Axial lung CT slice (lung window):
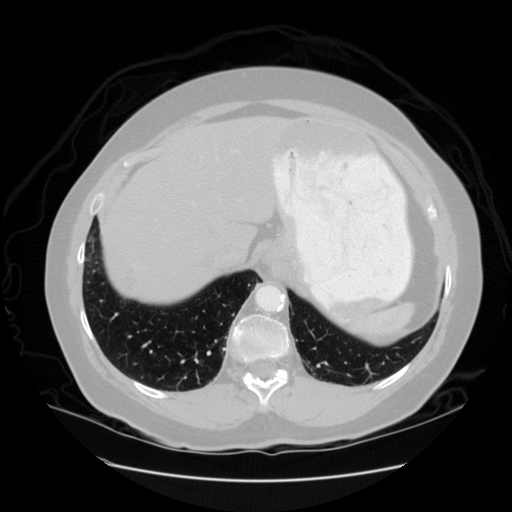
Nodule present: no